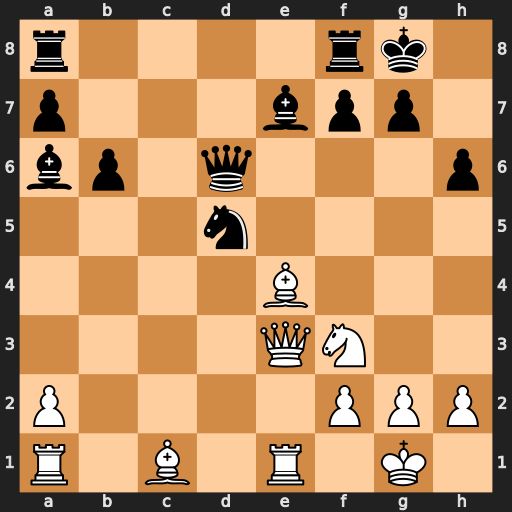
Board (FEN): r4rk1/p3bpp1/bp1q3p/3n4/4B3/4QN2/P4PPP/R1B1R1K1
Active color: w
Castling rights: -
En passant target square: -
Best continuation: Bxd5 Qxd5 Qxe7